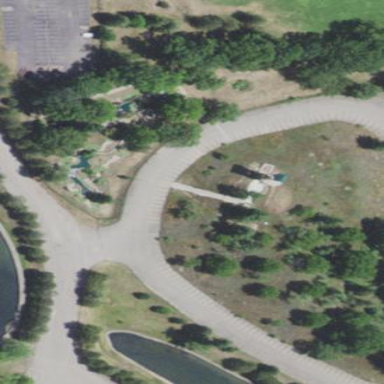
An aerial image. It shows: Miniature golf leisure land.